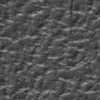
Label: not_dusty